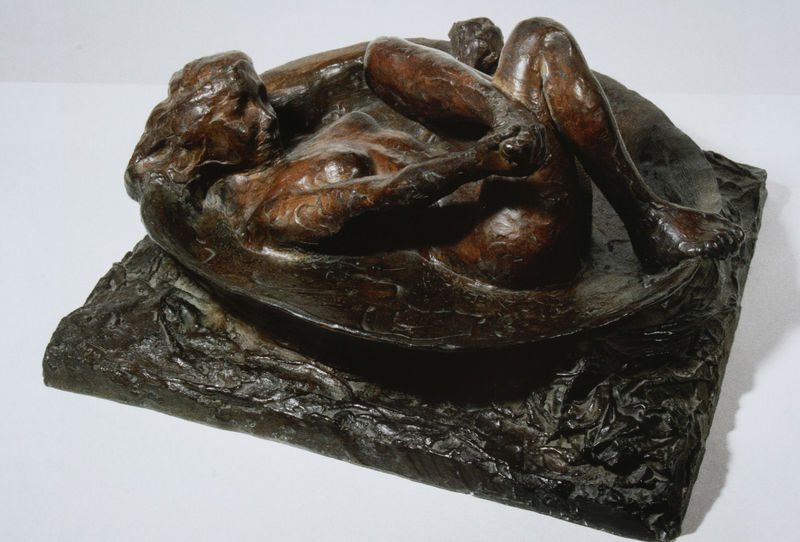
Titel: Le tub, Frau im Zuber
Künstler: Edgar Degas
Standort: Paris
Institution: Musée d'Orsay
Schlagwörter: akt, dunkel, fuß, hand, kopf, körper, mann, meer, nackt, schatten, schlaf, wasser, weiß, baden, badende, impressionismus, mädchen, braun, brust, busen, degas, frau, grau, haar, holz, licht, mund, nacht, nase, renoir, schwarz, gras, jung, arm, arme, augen, gesicht, schale, schüssel, sockel, stein, hände, flach, boden, auge, figur, haare, kind, mutter, locken, rund, skulptur, beine, relief, bein, brüste, füße, hintern, liegen, schlafen, zwei, haltung, edgar, weib, weiblich, glanz, metall, bauch, bronze, maillol, nackte, plastik, plinthe, rodin, geschlecht, knie, liegend, scham, schenkel, zehen, aufstützen, entblösst, foto, fotografie, bad, waschen, eva, nacktheit, unbekleidet, untergrund, oberfläche, reinigen, plastisch, zeh, becken, liegende, badewanne, wanne, picasso, mythos, venus, viereckig, muschel, haptisch, basis, guss, schwamm, rillen, niedrig, bronzeguss, bronzeplastik, geburt, plinte, quadratisch, waschung, patina, susanna, überschneidung, kollwitz, muschelschale, aphrodite, brinze, barlach, body, fußpflege, käthe kollwitz, käthe kolwitz, augenn, beceken, heterogen, liegender atkt, unbekleidete, unbekleidez, wannenrand, räkelt, hand mit fuß, auf dem rücken, bronzskulptur